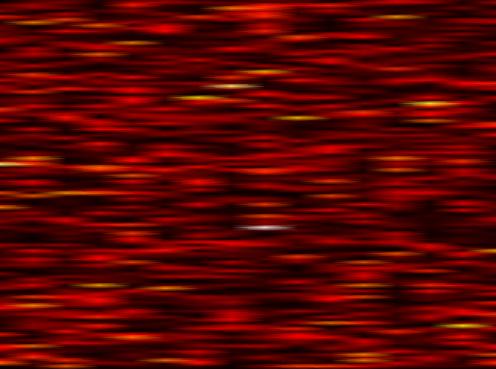
Label: FBMC